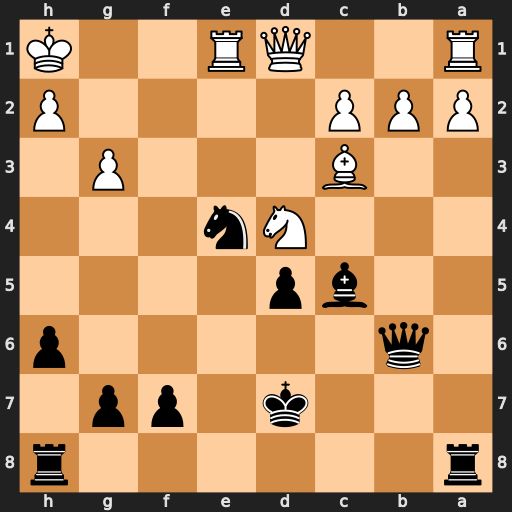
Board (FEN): r6r/3k1pp1/1q5p/2bp4/3Nn3/2B3P1/PPP4P/R2QR2K
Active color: b
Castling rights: -
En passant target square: -
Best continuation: Nf2+ Kg2 Nxd1